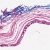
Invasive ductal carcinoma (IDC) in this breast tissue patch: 0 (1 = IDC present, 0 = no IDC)